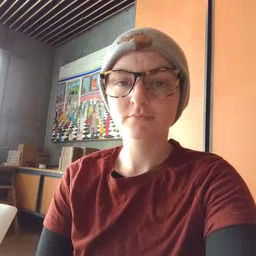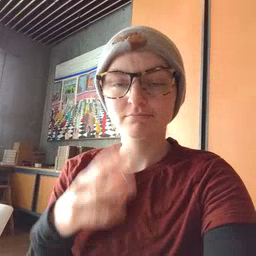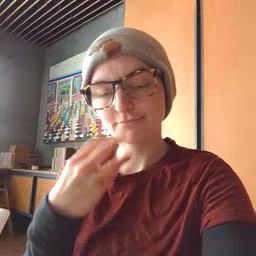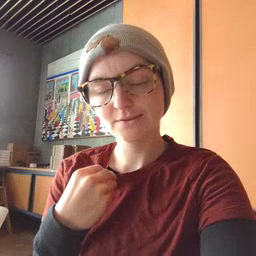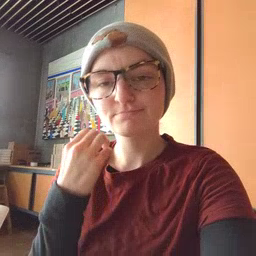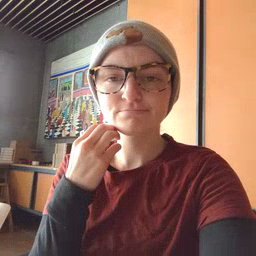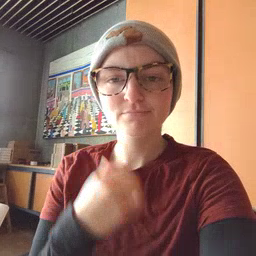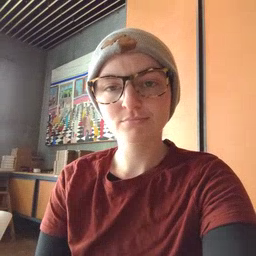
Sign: nap